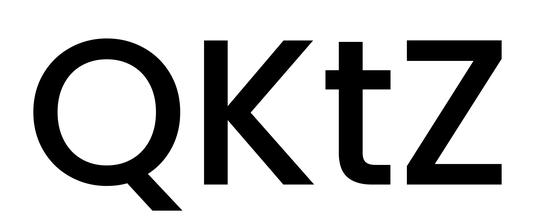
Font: Poppins-Medium